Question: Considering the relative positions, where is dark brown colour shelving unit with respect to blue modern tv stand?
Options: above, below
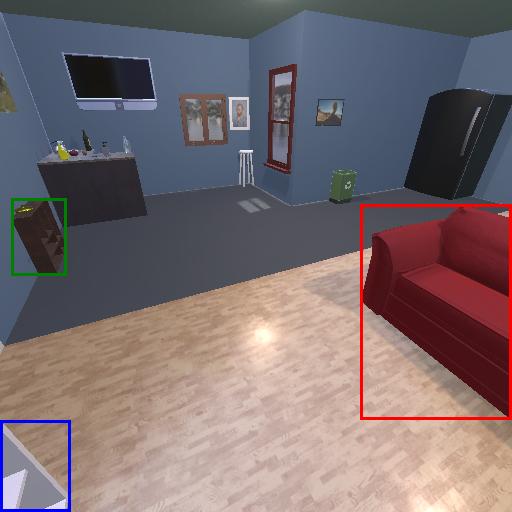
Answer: above